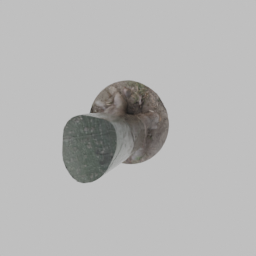
Label: nature